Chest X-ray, PA view. Patient: 55 years old, sex F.
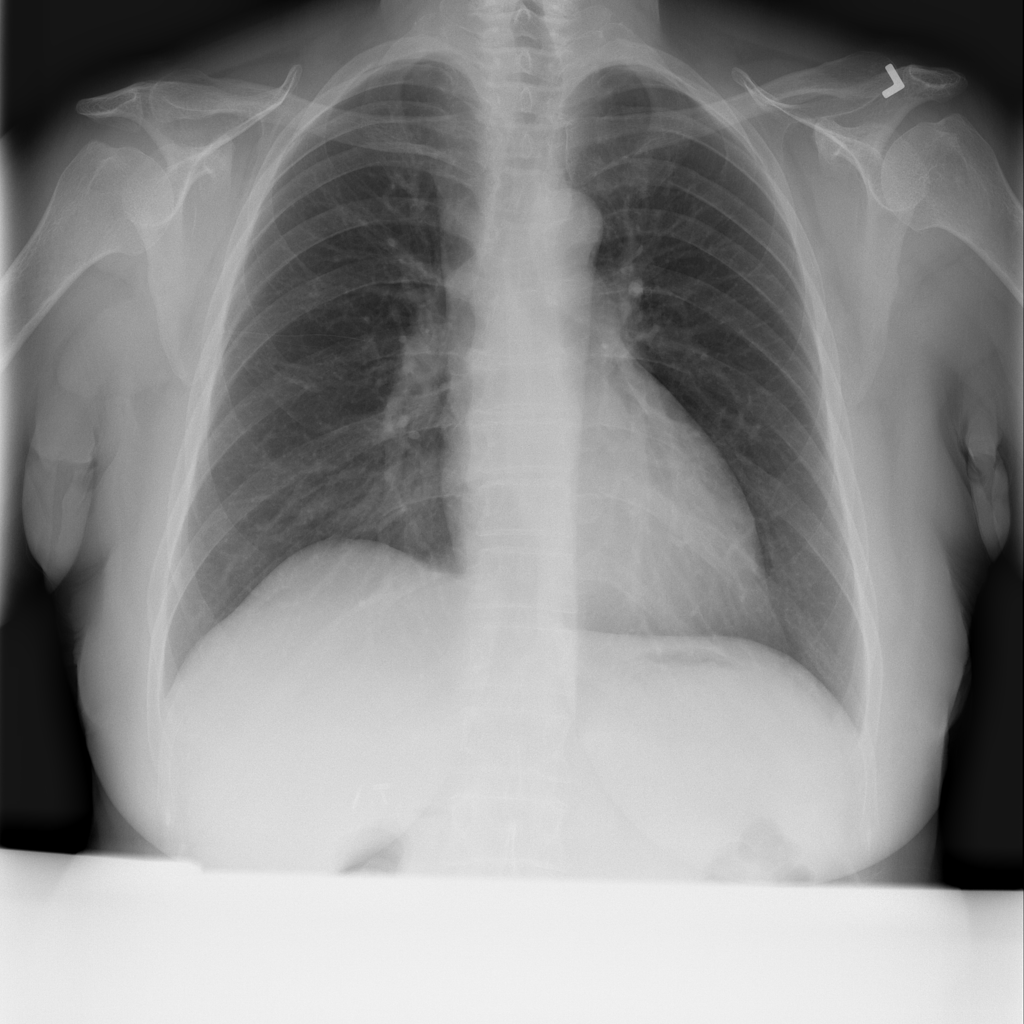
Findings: No Finding